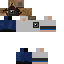
A male human skin with medium skin, wearing brown long hair dressed in a blue tshirt and brown pants, featuring a closed mouth.